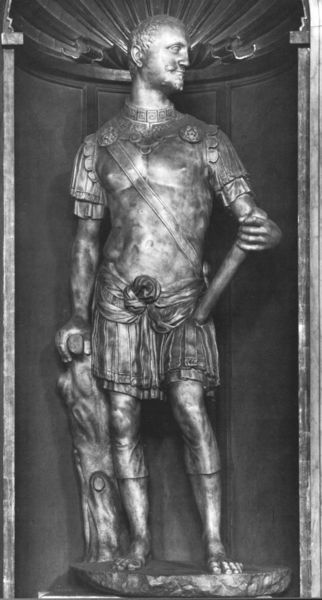
Titel: Giovanni delle Bande Nere
Künstler: Baccio Bandinelli
Institution: Florenz, Palazzo Vecchio
Schlagwörter: mann, mund, nase, ohr, bart, augen, knoten, stamm, figur, stock, schärpe, soldier, sword, arm, hair, nose, skirt, nabel, nische, römer, hand, profile, silver, greek, man, roman, ear, head, armor, feet, knight, male, metal, uniform, muschel, chin, mouth, dog, beard, smile, sculpture, statue, neck, toga, rome, art, eye, war, finger, fingers, warrior, cheek, shell, bronze, stick, standing, rom, iron, serious, weapon, copper, hunter, holding, barefeet, barefoot, gladiator, jagd, herr, hunting, metall, heiligenschein, nero, baton, toes, caesar, curved, stature, römisch, silber, wa, face profile, head turned sideways, selnder, repaired, sorch, greek key, bronza, c�sarmetall, tiberius, legionär, brustpanzer, anitk